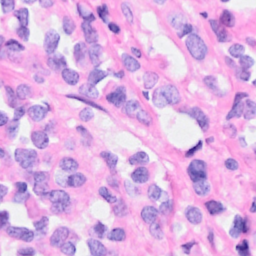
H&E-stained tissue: Breast